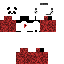
A female skeleton skin with dark skin, wearing white bald dressed in a red hoodie and red pants, featuring a closed mouth.